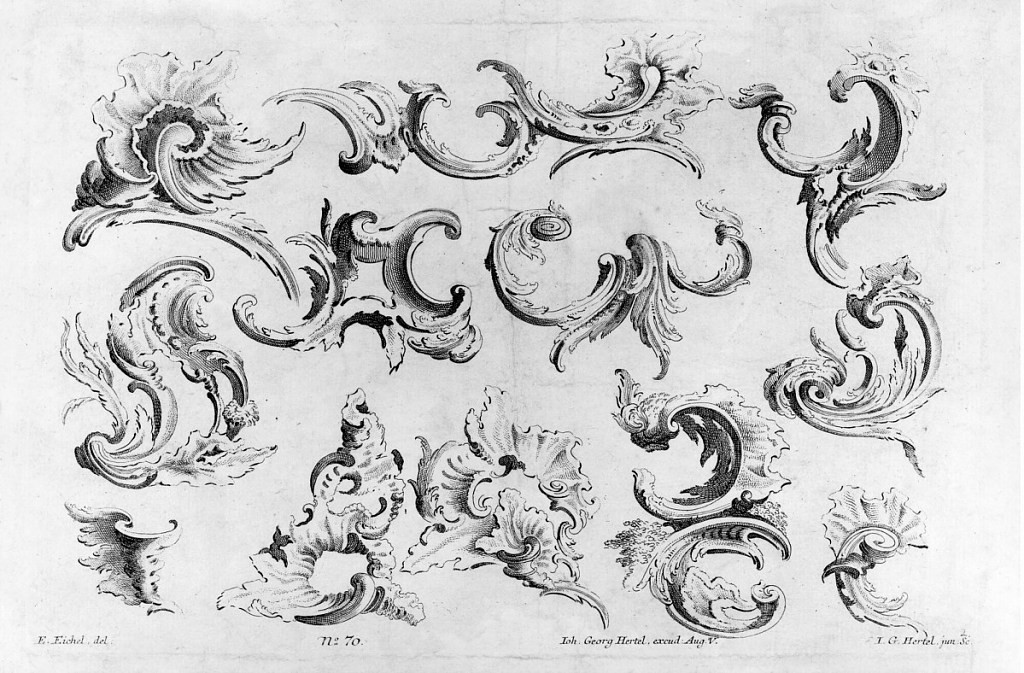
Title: Designs for Rocaille Motifs
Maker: Emmanuel Eichel, German, 1717–1782
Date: mid- 18th century
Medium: Engraving on white laid paper
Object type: Print
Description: Designs for rocaille motifs, featuring scrolls, rinceaux, and leaves, shown from various perspectives. The plate is signed and numbered.